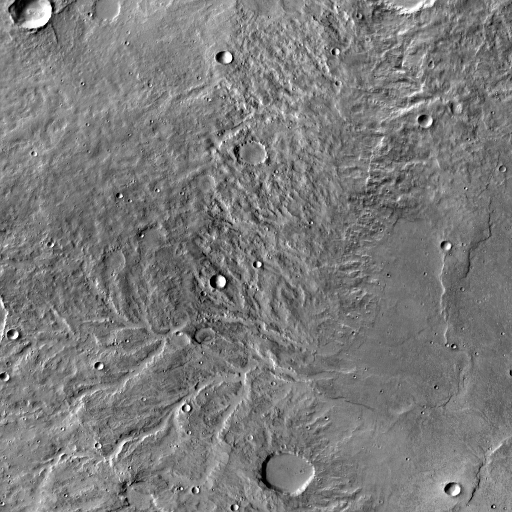
Crater classes present: Background, Other, Layered, Buried, Secondary